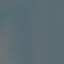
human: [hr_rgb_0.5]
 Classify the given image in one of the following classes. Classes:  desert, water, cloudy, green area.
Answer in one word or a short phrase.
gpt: water